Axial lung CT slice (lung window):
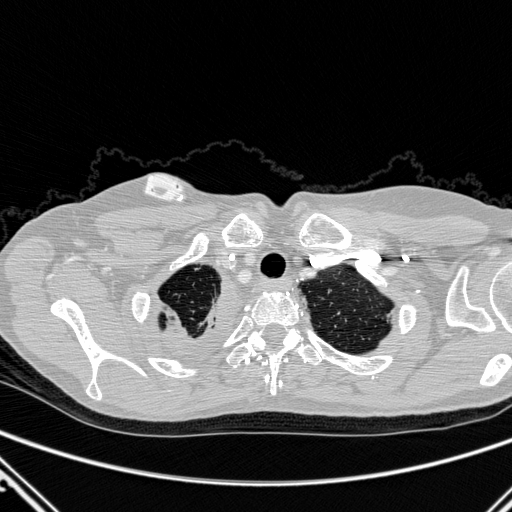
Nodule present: no